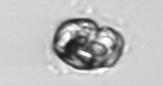
Label: Proterythropsis